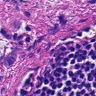
Metastatic tissue present: yes